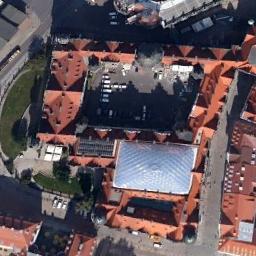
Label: palace